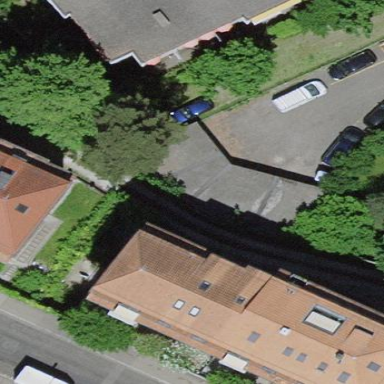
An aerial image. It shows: Group of garages.